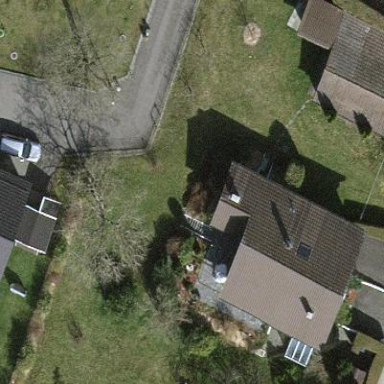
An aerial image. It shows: Simple house.